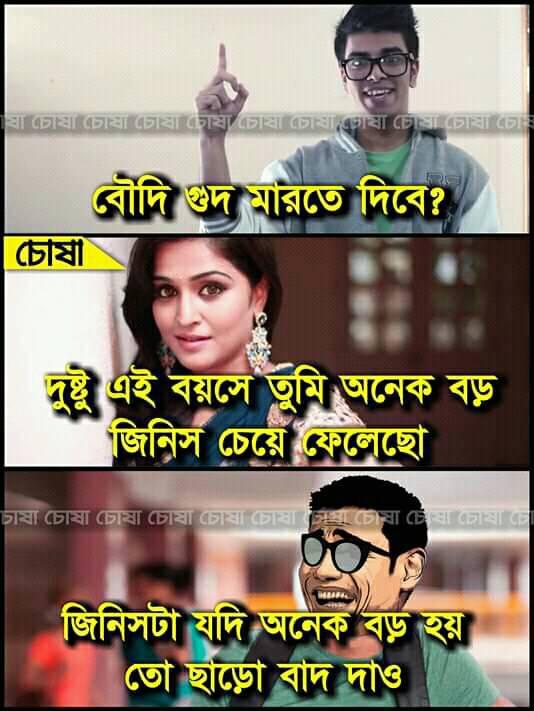
Caption: বৌদি গুদ মারতে দিবে ?    দুষ্টু এই বয়সে তুমি অনেক বড় জিনিস চেয়ে ফেলেছো   জিনিসটা যদি অনেক বড় হয় তো ছাড়ো বাদ দাও
Label: hate